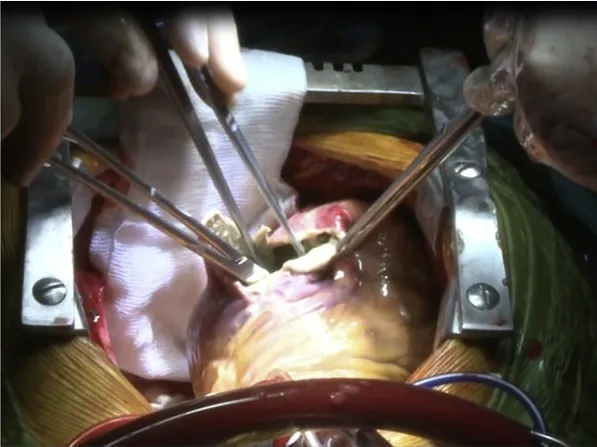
(a) Cleaning of endocyst.
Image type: medical_photograph (other_medical_photograph)